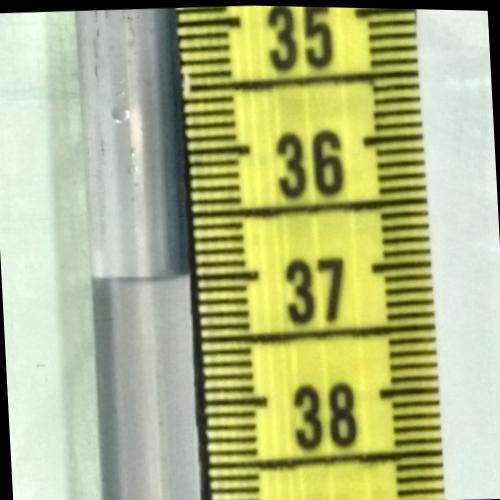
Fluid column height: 37.0 cm